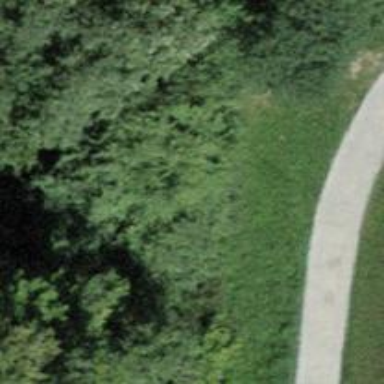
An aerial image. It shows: Unpaved footway.